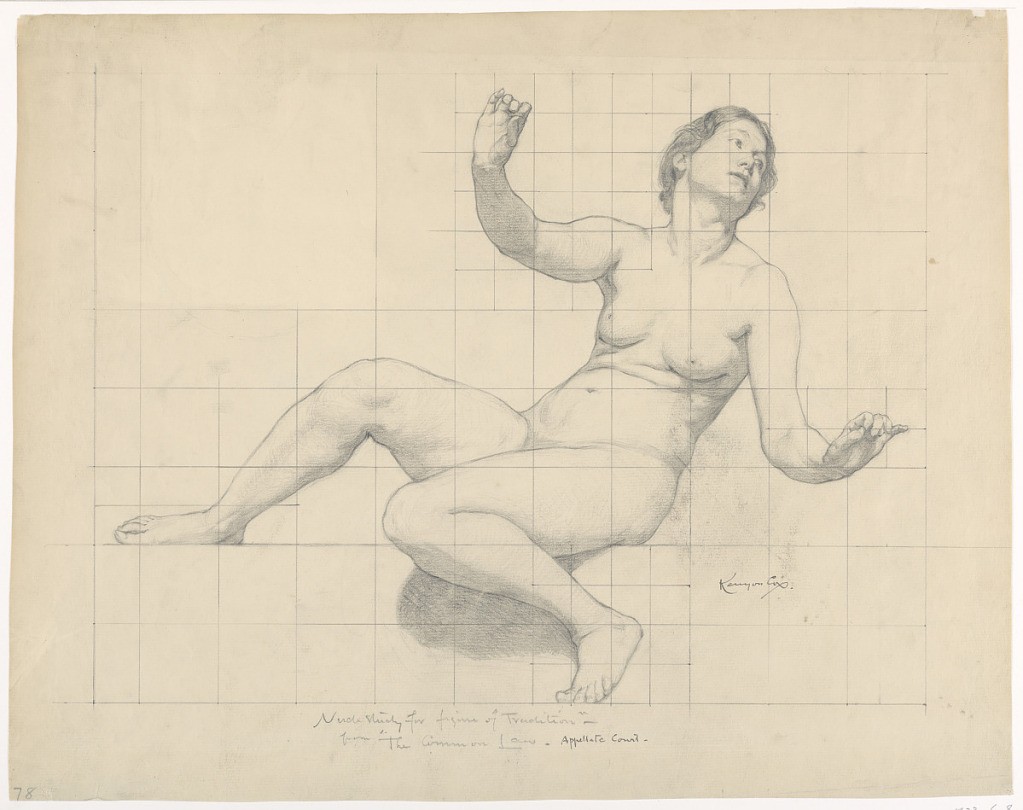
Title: Study for "The Common Law," "The Reign of the Law," Appellate Division Court House, New York, NY
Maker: Kenyon Cox, American, 1856–1919
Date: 1898–1899
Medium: Graphite on paper
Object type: Drawing
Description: A nude female figure is reclining with arms extended. The paper is squared for transferring the image.